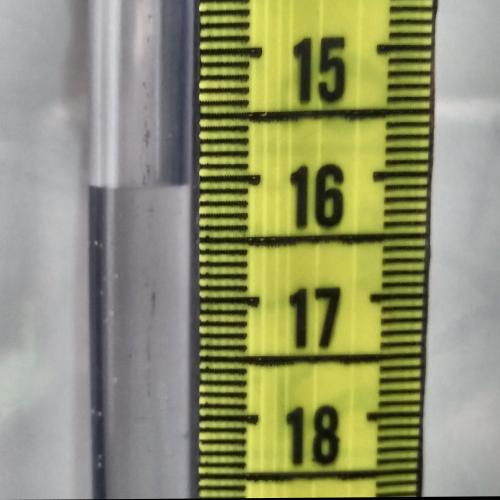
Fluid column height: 16.0 cm